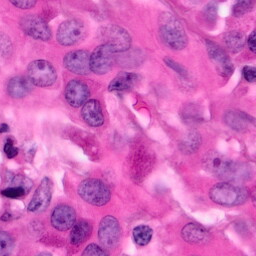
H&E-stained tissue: Pancreatic